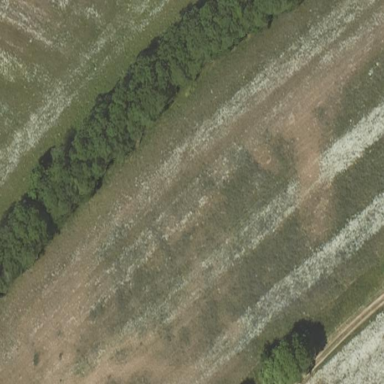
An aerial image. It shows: Broadleaved woodland area.